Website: lowes
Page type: address-validator
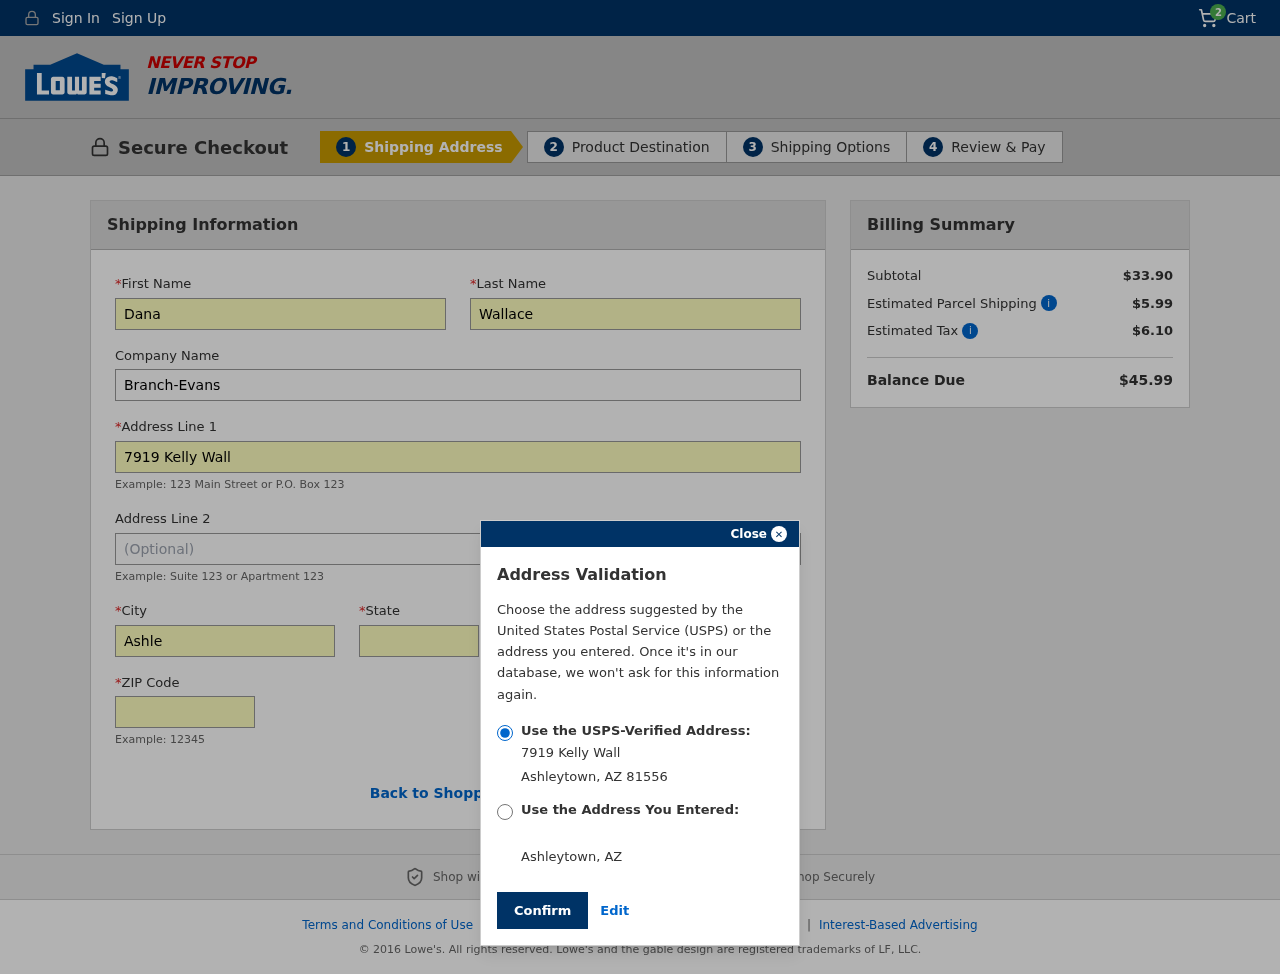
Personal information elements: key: PII_CITY
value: Ashleytown
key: PII_COMPANY
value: Branch-Evans
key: PII_FIRSTNAME
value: Dana
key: PII_LASTNAME
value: Wallace
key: PII_POSTCODE
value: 81556
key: PII_STATE
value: Arizona
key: PII_STATE_ABBR
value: AZ
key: PII_STREET
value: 7919 Kelly Wall
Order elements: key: ORDER_NUM_ITEMS
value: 2
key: ORDER_SUBTOTAL
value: $33.90
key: ORDER_SHIPPING_COST
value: $5.99
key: ORDER_TAX
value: $6.10
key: ORDER_TOTAL
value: $45.99